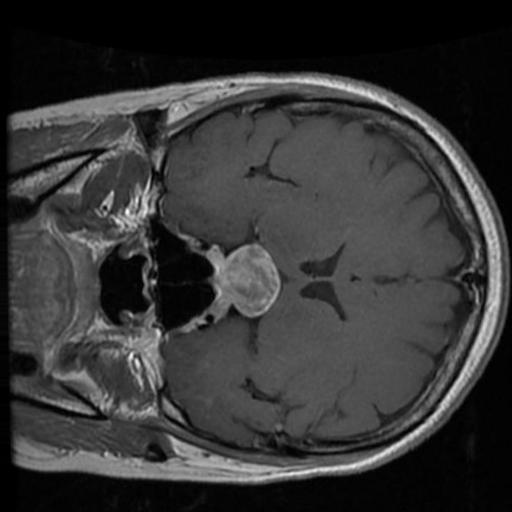
Label: brain_tumor